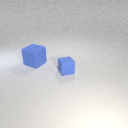
large blue rubber cube behind small blue rubber cube